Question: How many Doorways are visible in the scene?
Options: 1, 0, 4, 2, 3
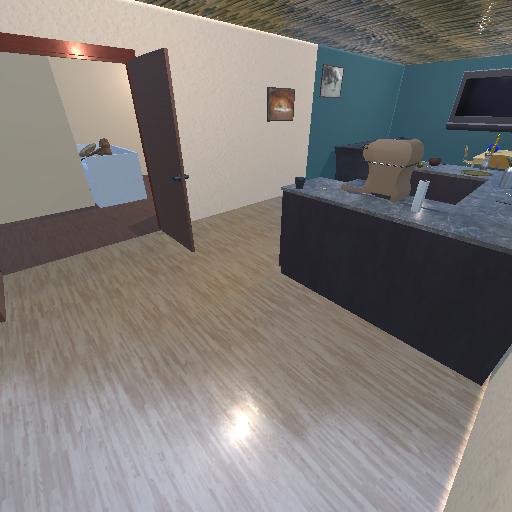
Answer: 1